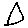
Label: triangle